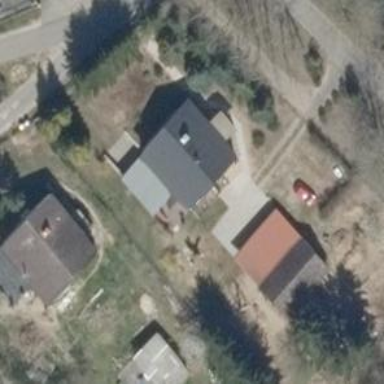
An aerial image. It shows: Gabled roof house.